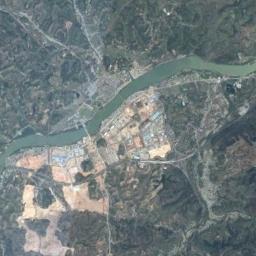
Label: river